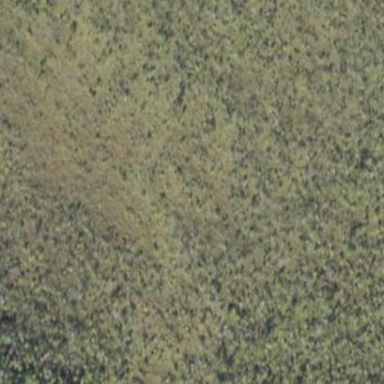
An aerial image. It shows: Swampy wetland area.